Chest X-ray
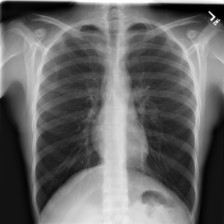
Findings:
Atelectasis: negative
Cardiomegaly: negative
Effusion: negative
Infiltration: negative
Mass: negative
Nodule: negative
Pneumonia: negative
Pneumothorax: negative
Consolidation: negative
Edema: negative
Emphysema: negative
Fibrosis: negative
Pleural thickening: negative
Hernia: negative